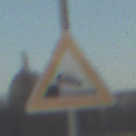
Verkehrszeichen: Ufer
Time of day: SunriseSunset
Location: Outdoor (Nature)
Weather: PartlyCloudy
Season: NotSpecified
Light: Natural